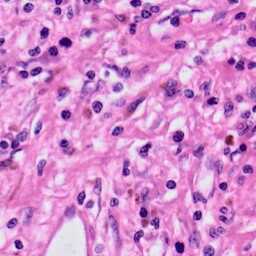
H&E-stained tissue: Skin